Question: What do these numbers on the left mean? I was using regex and used conditionals to verify them but it seems that it triggers both of them

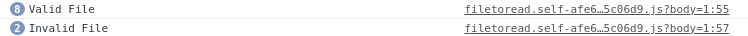
Answer: The number next to the log shows you how many consecutive times that particular message got logged.
So in your case, you received a log / console log stating "Valid File" 8 times in a row, before receiving a log / console .log stating "Invaild File"